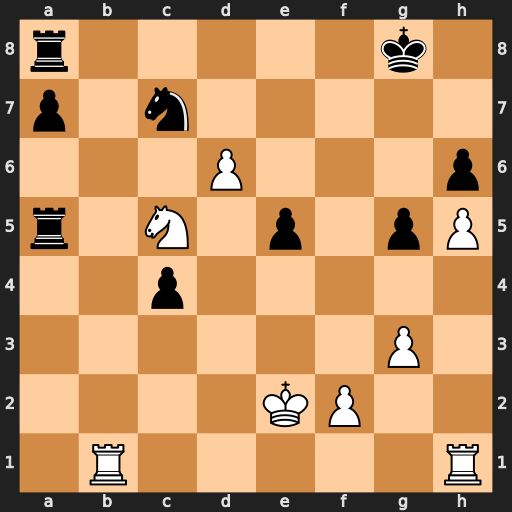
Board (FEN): r5k1/p1n5/3P3p/r1N1p1pP/2p5/6P1/4KP2/1R5R
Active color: w
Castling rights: -
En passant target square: -
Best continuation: dxc7 Rxc5 Rb8+